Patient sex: M
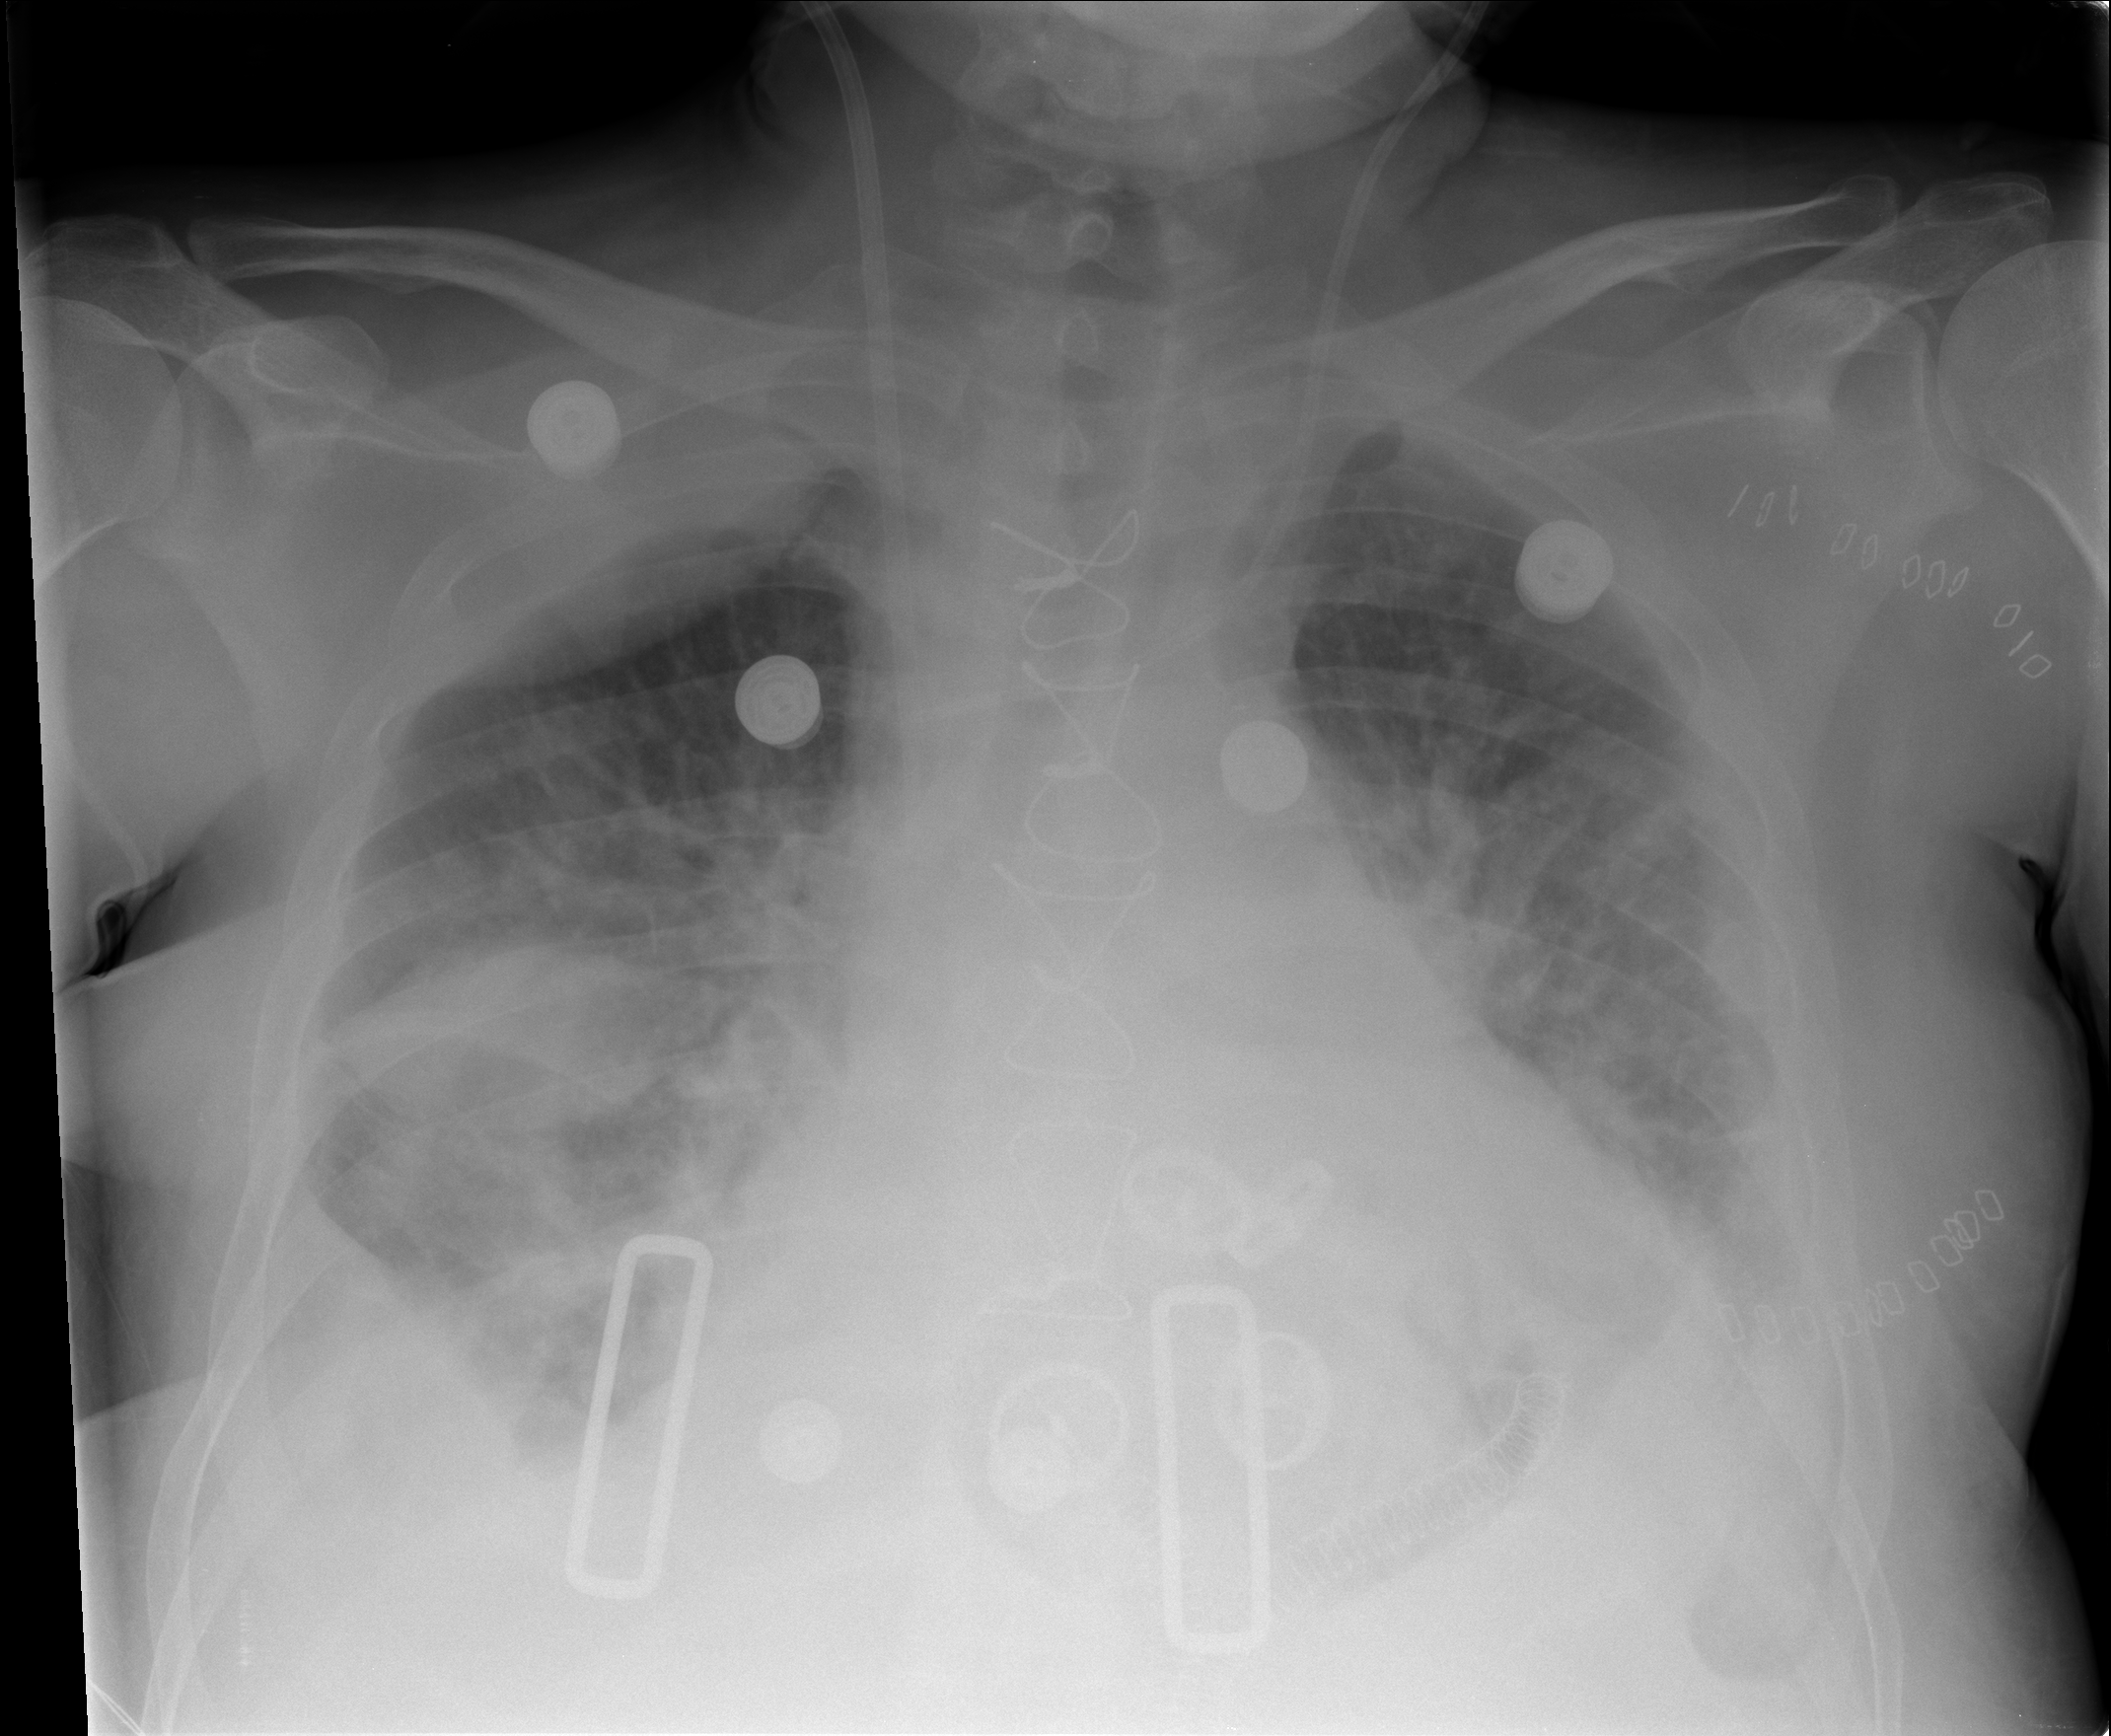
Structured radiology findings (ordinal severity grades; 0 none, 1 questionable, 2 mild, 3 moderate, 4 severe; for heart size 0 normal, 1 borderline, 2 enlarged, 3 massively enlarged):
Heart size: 2
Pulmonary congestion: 2
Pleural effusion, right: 3
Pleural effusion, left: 3
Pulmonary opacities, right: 3
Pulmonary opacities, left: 2
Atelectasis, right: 3
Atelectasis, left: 2